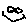
Label: smiley face